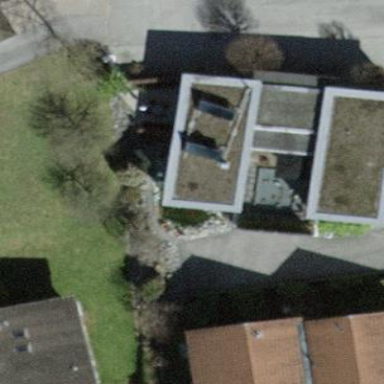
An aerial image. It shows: Building.